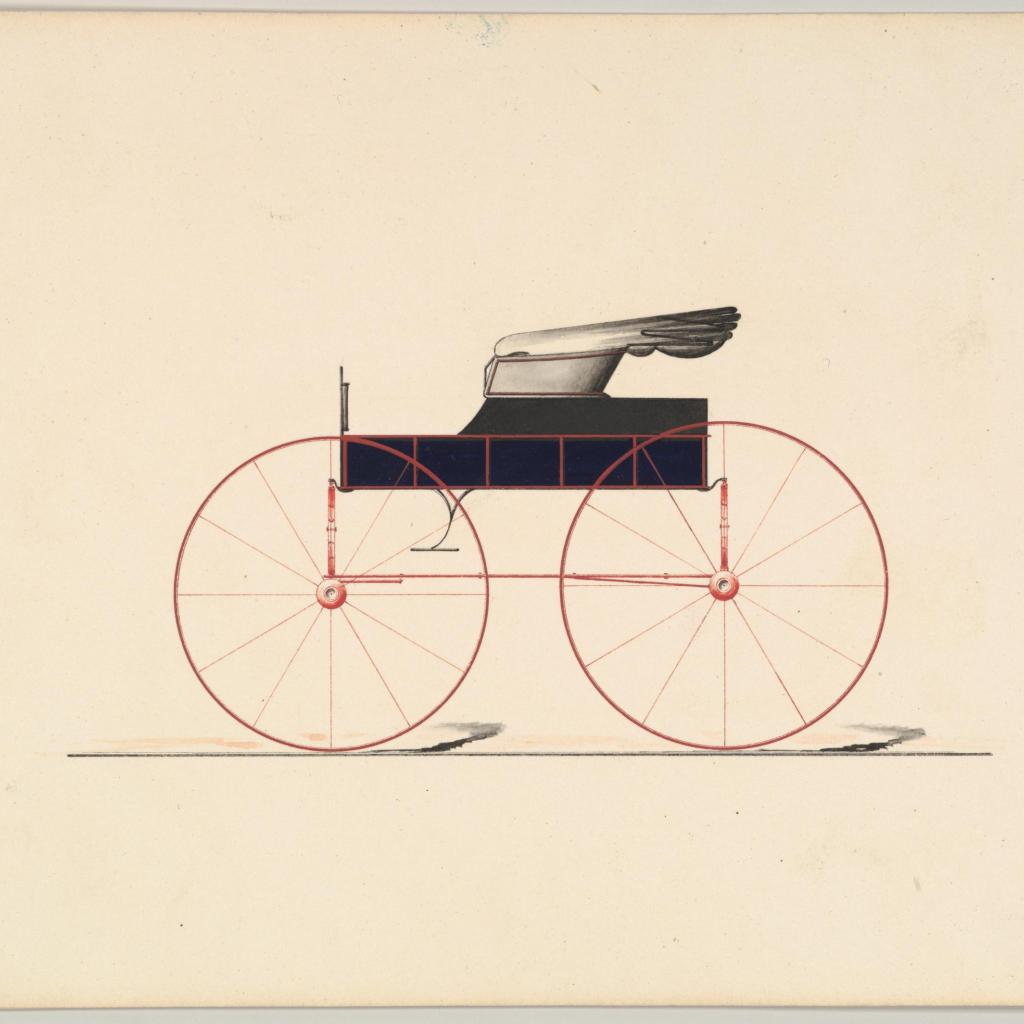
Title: Design for Road Wagon
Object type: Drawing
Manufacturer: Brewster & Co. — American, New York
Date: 1850–70
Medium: Pen and black ink, watercolor and gouache
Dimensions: sheet: 6 1/4 x 8 3/4 in. (15.9 x 22.2 cm)
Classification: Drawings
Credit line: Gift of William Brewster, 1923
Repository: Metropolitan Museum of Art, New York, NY